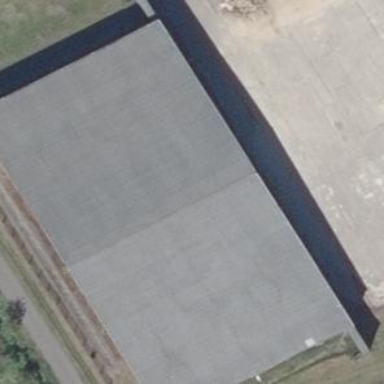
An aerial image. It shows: Hangar located at airport.